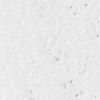
Atmospheric dust classification: not_dusty